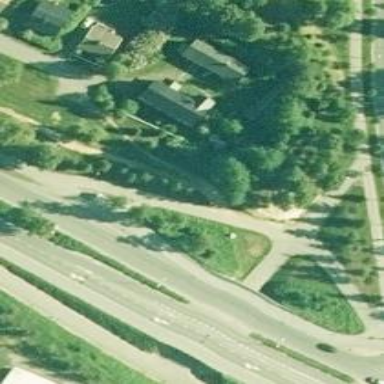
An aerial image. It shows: Asphalt cycleway.